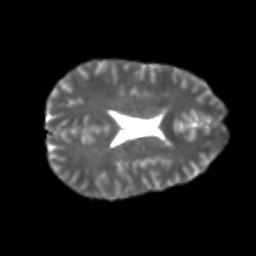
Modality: T2w
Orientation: axial
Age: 23
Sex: male
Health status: healthy
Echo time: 0.074 s